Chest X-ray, AP view. Patient: 33 years old, sex M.
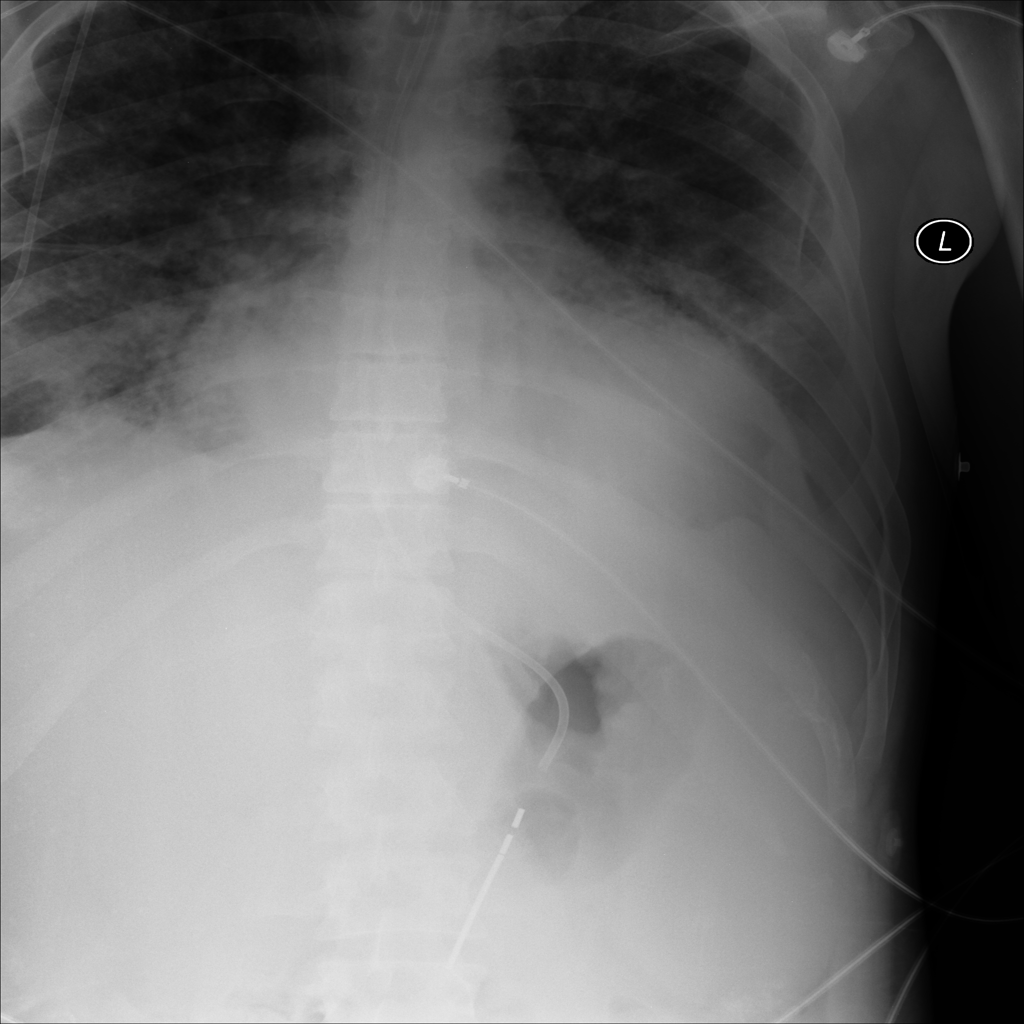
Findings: Cardiomegaly, Effusion, Nodule